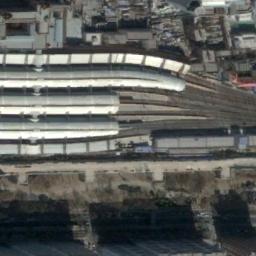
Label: railway_station